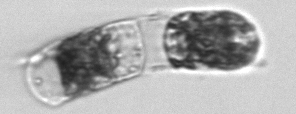
Label: Hemiaulus